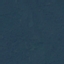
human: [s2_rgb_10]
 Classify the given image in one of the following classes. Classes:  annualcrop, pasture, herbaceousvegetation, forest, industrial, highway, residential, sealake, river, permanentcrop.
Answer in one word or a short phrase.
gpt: Forest